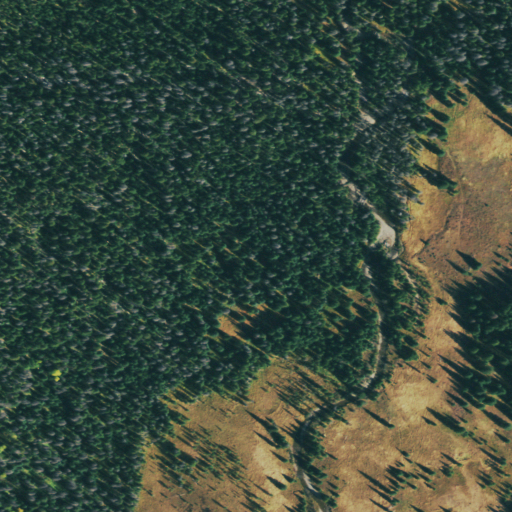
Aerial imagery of valley in Colorado named Hitchings Gulch containing evergreen forest, woody wetlands, herbaceous wetlands, and shrub